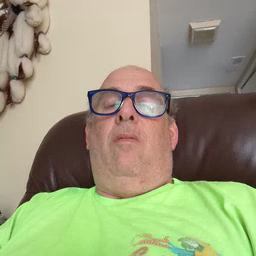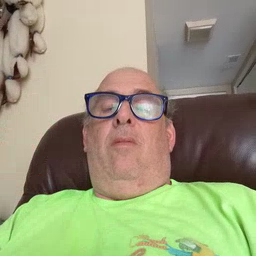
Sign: that